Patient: sex M, age 83
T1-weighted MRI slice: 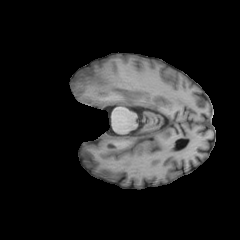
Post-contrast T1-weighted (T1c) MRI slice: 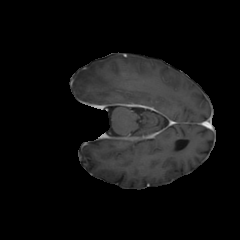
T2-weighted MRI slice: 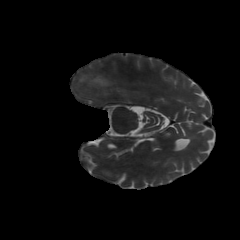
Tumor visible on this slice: yes
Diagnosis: Glioblastoma, IDH-wildtype
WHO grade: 4